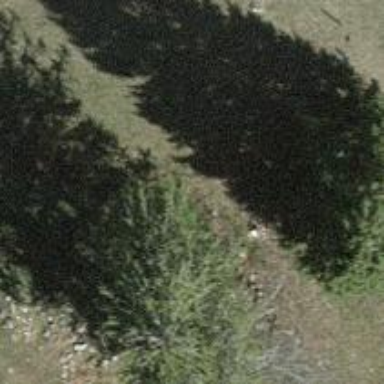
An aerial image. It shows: Evergreen tree with needle-leaved leaves.